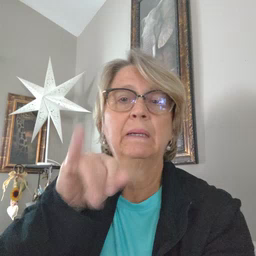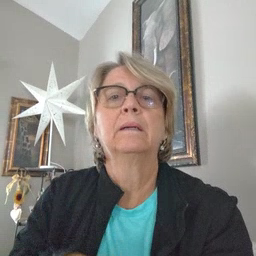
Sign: hesheit